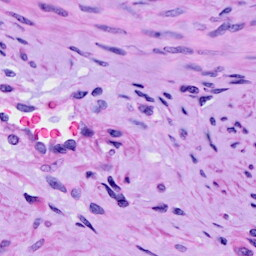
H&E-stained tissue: Cervix